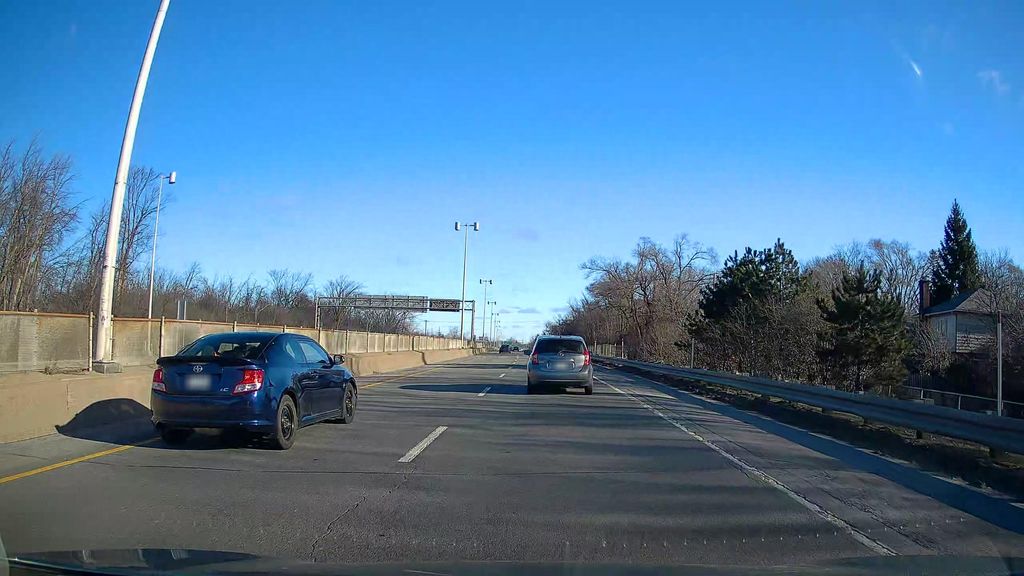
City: montreal